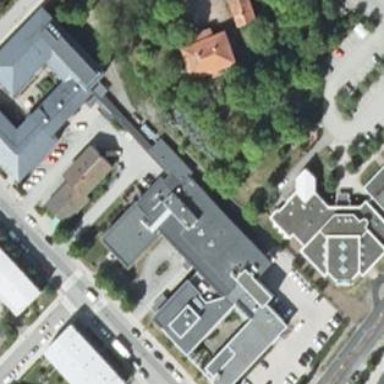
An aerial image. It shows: Hospital building.